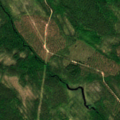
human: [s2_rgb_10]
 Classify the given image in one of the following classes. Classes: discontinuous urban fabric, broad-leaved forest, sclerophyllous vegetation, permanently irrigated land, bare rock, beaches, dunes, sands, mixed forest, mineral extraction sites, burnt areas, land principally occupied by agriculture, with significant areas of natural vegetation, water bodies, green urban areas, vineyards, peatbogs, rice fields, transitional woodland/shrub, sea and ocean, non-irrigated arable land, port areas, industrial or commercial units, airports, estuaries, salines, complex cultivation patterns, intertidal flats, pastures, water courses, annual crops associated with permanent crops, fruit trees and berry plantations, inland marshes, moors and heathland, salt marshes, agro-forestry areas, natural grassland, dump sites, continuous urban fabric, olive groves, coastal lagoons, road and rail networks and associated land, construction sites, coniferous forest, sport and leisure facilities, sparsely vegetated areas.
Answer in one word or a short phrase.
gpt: coniferous forest, transitional woodland/shrub